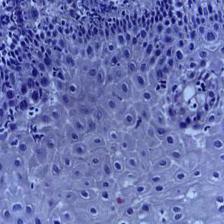
Diagnosis: OSCC